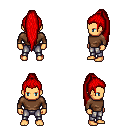
a pixel art fantasy rpg character, male body template, human, tanned skin, brown long-sleeve shirt, metal pants, red extra-long topknot hairstyle, four views (front, back, left, right), 2x2 character sprite sheet, small pixel art, hard edges, no anti-aliasing